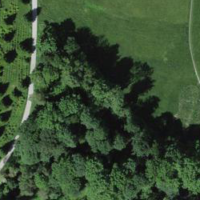
EUNIS habitat code: 24
Species observed at this site:
Lamium galeobdolon
Fagus sylvatica
Polyommatus icarus